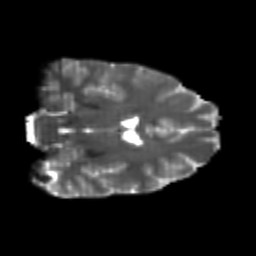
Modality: T2w
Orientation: coronal
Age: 24
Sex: female
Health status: healthy
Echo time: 0.074 s